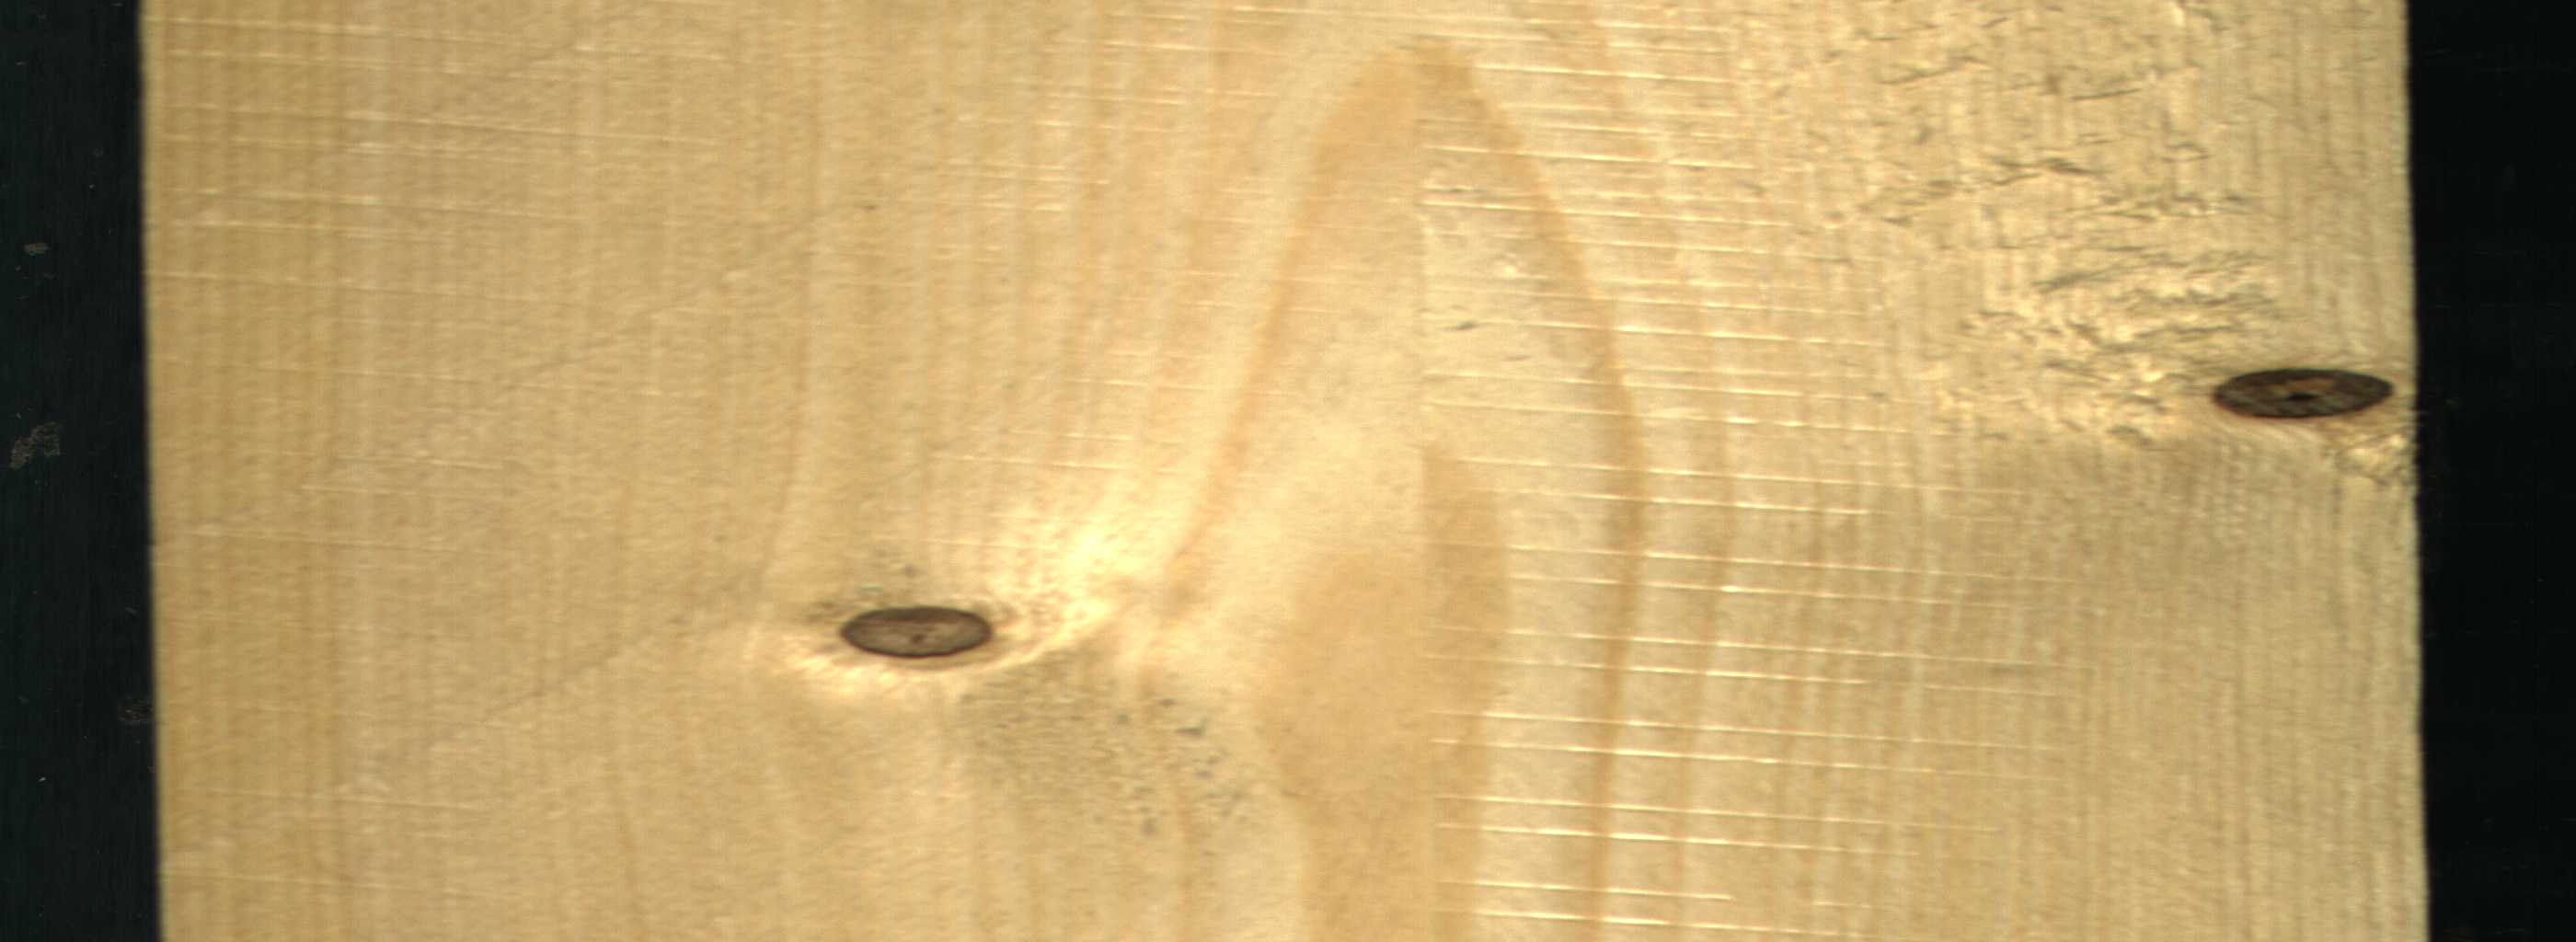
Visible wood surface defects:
Dead_Knot
Live_Knot